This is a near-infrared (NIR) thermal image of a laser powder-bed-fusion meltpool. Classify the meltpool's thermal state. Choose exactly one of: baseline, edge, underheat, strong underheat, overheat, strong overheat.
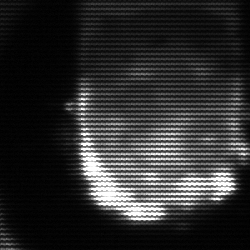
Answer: baseline